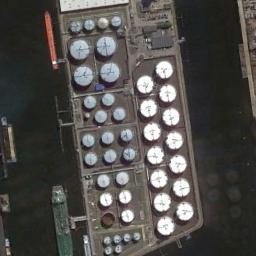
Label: storage_tank